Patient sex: F
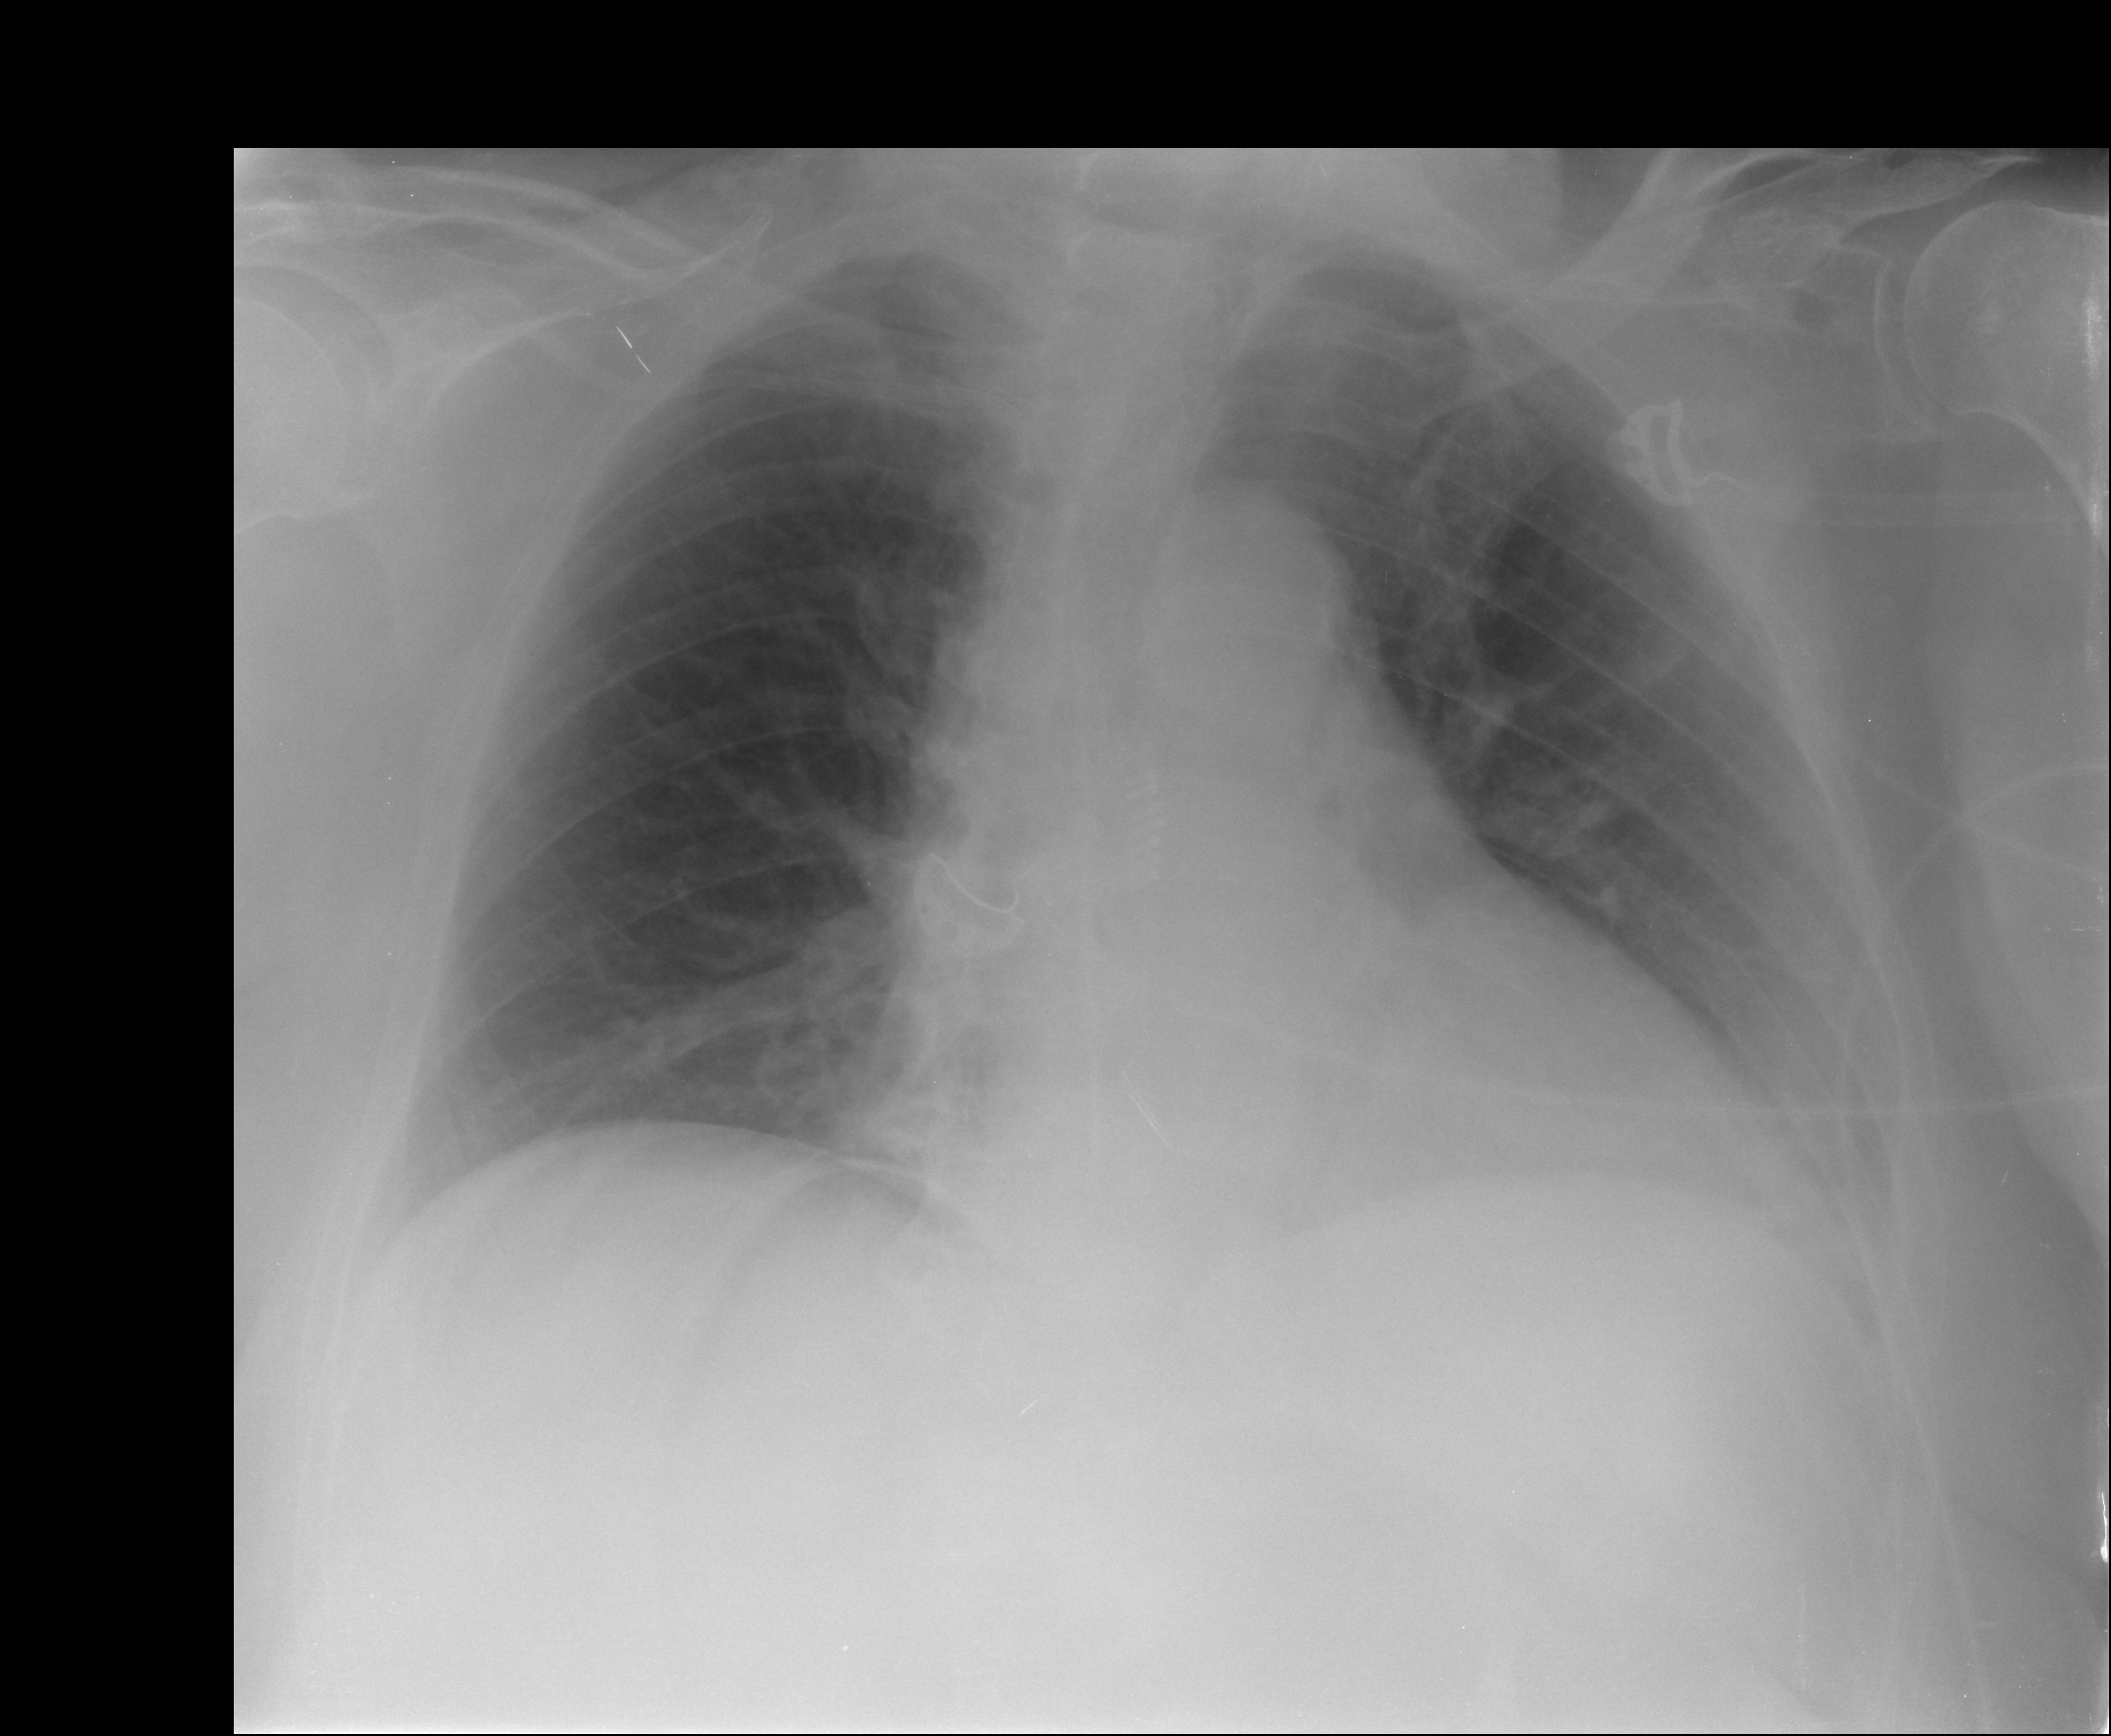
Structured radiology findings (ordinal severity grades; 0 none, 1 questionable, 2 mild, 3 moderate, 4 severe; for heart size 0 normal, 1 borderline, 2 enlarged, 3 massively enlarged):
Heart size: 0
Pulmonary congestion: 1
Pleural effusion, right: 0
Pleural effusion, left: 2
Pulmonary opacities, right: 0
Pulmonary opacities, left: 0
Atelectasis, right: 0
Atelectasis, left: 0